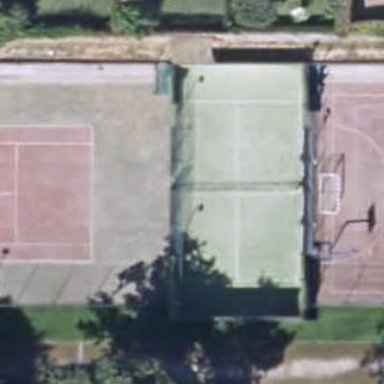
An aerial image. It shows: Basketball court located in leisure land pitch.